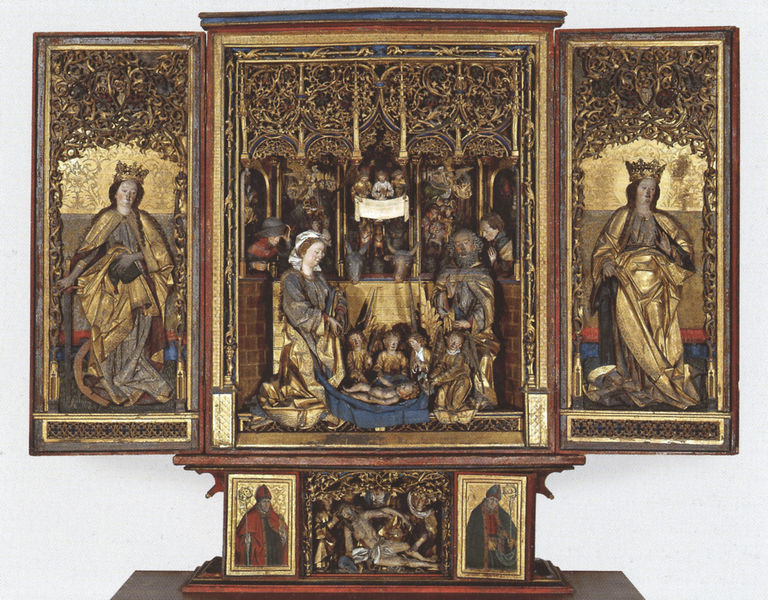
Titel: Altar aus Tramin, Mittelschrein mit Geburt Christi
Künstler: Hans Klocker
Institution: München, Bayerisches Nationalmuseum
Schlagwörter: flügel, frauen, holz, tür, tuch, ornament, architektur, tod, kirche, gold, drei, kind, gotik, krone, engel, relief, bischof, tafel, ornamente, altar, schnitzerei, jesus, bischöfe, königin, heilige, maria, stier, grablegung, josef, joseph, geburt, krippe, weihnacht, maßwerk, seitenflügel, retabel, stifter, schriftband, flügelaltar, triptychon, hieronymus, triptichon, altas, leben maria, bishcöfe